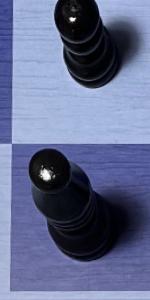
Label: Bishop_Black